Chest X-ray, PA view. Patient: 62 years old, sex M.
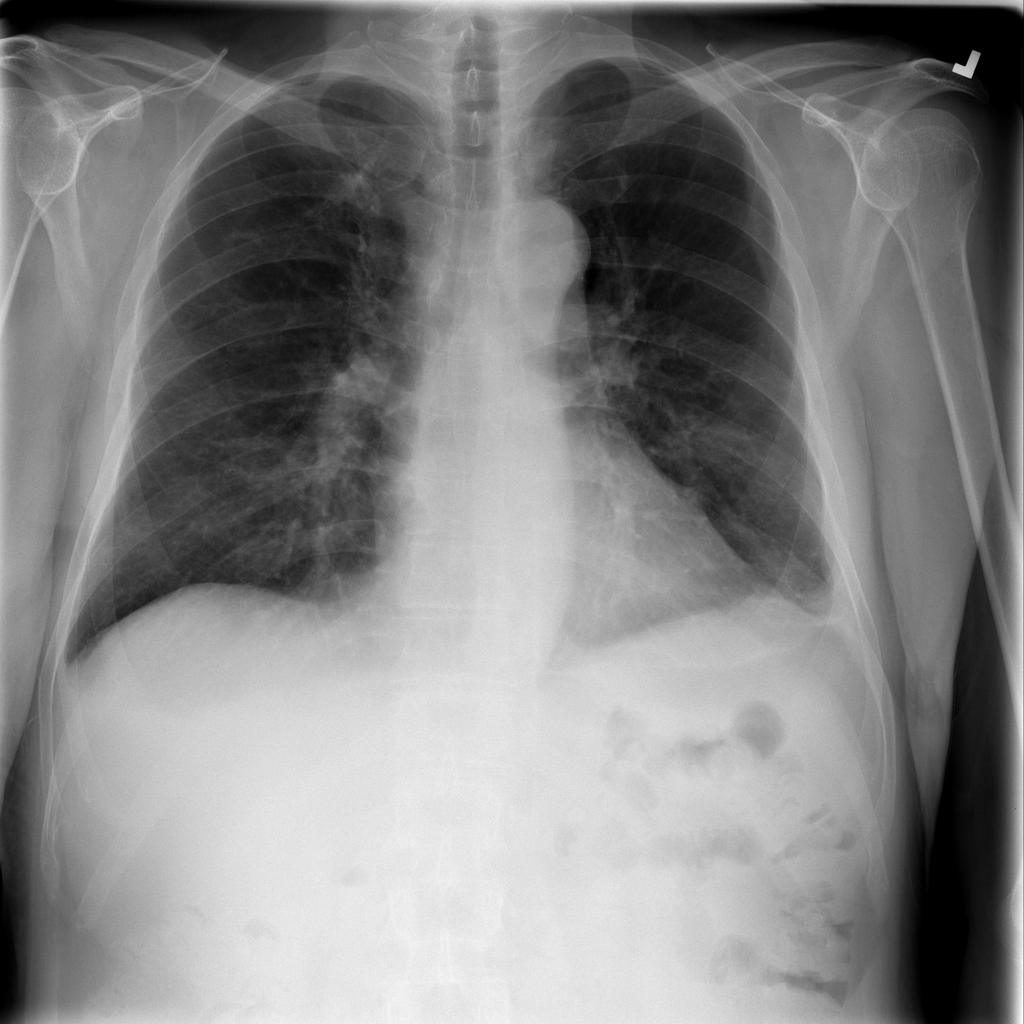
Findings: Atelectasis, Infiltration, Pneumothorax